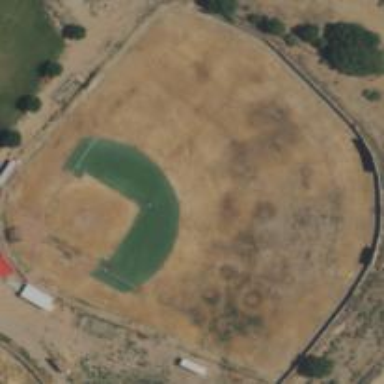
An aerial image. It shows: Baseball pitch for leisure land.